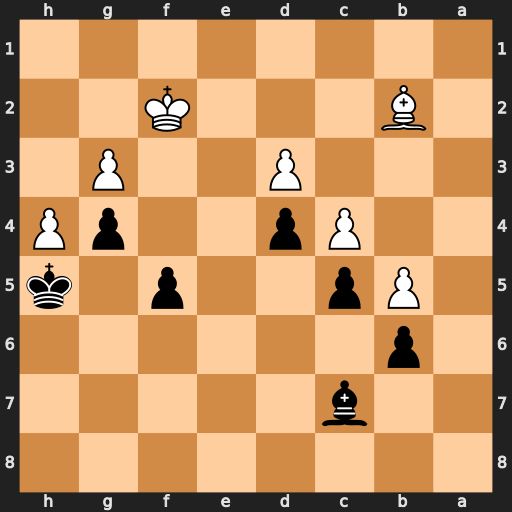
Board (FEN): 8/2b5/1p6/1Pp2p1k/2Pp2pP/3P2P1/1B3K2/8
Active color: b
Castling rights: -
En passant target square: -
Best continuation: f4 Kg2 fxg3 Bc1 Kxh4